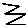
Label: zigzag